Question: I followed this tutorial (<URL>
for an expandable list view, in which I enter different shop names, categorized by the part of town they are located:

But there is obviously no need to have the same group several times (which is the case for Neukolln for example).
Here is what I tried to do:
'''
SparseArray<Groups> groups = new SparseArray<Groups>();
DatabaseHandler db = new DatabaseHandler(this) ;
List<Shop> shops = db.getAllShops();
Groups group = null ;
String str = "null" ;
int i = 0 ;
for (Shop shop : shops){
// if current shop's district differs from district of the shop of the last iteration
if ( shop.getDistrict() != str ) {
// making sure that empty group is not appended into groups in the first iteration
if (group != null) {
groups.append(i, group);
i++;
}
// saving the district of the current shop
str = shop.getDistrict();
// creating a new group named after the current district
group = new Groups(str);
}
// adding shop name to the current district
group.subitems.add(shop.getName()) ;
}
// after last iteration the last group needs to be appended to the groups
groups.append(i, group);
'''
I hope you can understand the basic idea of my code. I sure it has to work out, because I went through it on paper and in theory it works.
My first idea was that those if-statements are responsible, but I have no clue how to repair this.
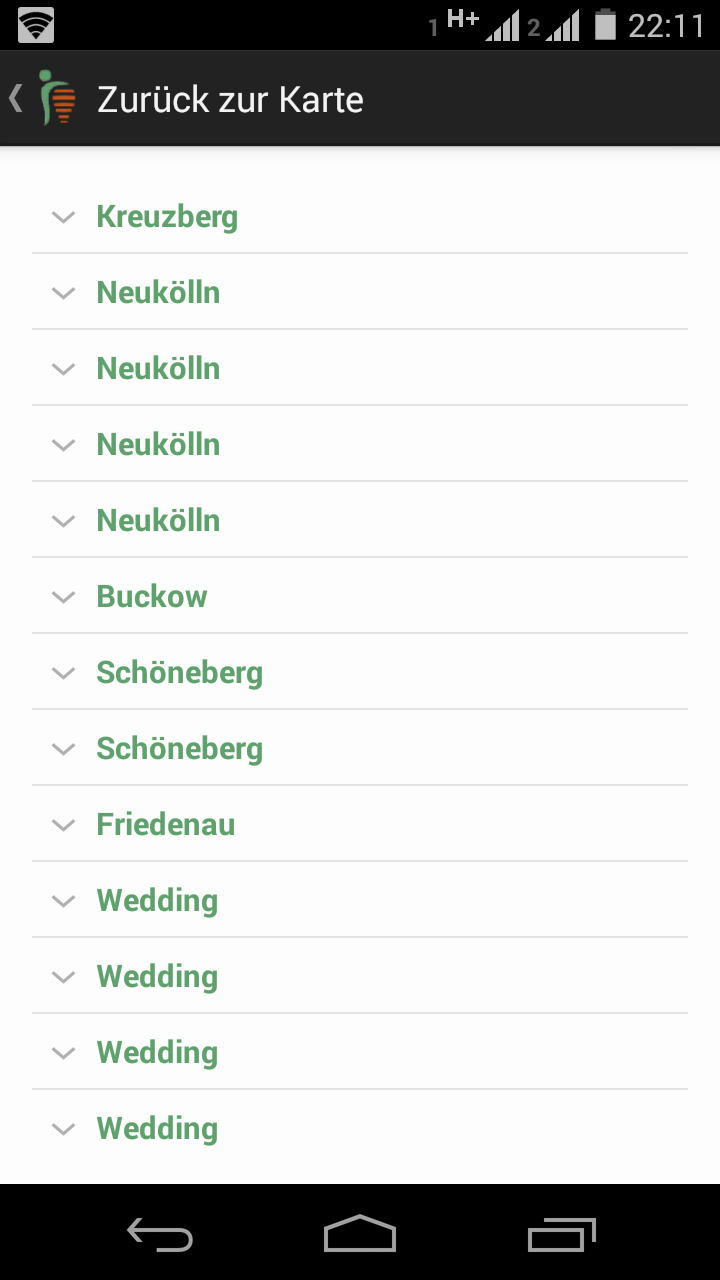
Answer: Your 'shop.getDistrict() != str' statement will always return true, use 'String.equals' instead.
<URL>